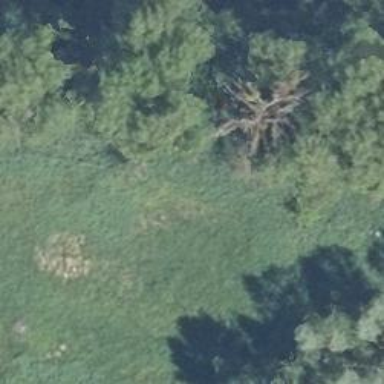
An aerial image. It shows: Broadleaved tree with lush leaves.